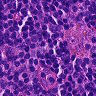
Metastatic tissue present: no